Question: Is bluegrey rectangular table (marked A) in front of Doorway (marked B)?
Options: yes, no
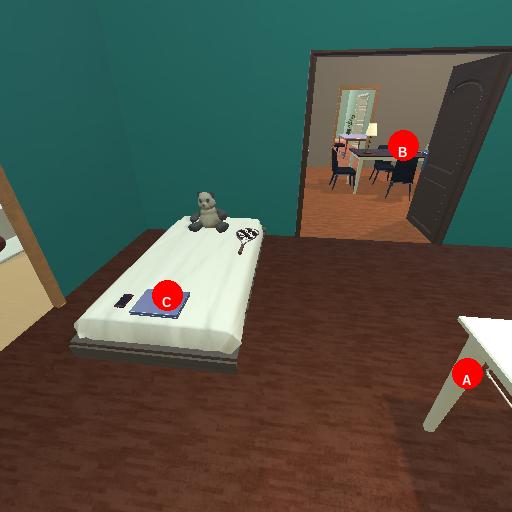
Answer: yes